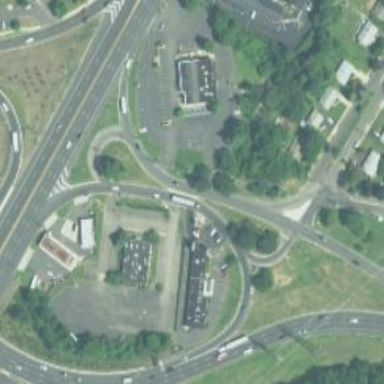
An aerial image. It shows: Junction.